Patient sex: M
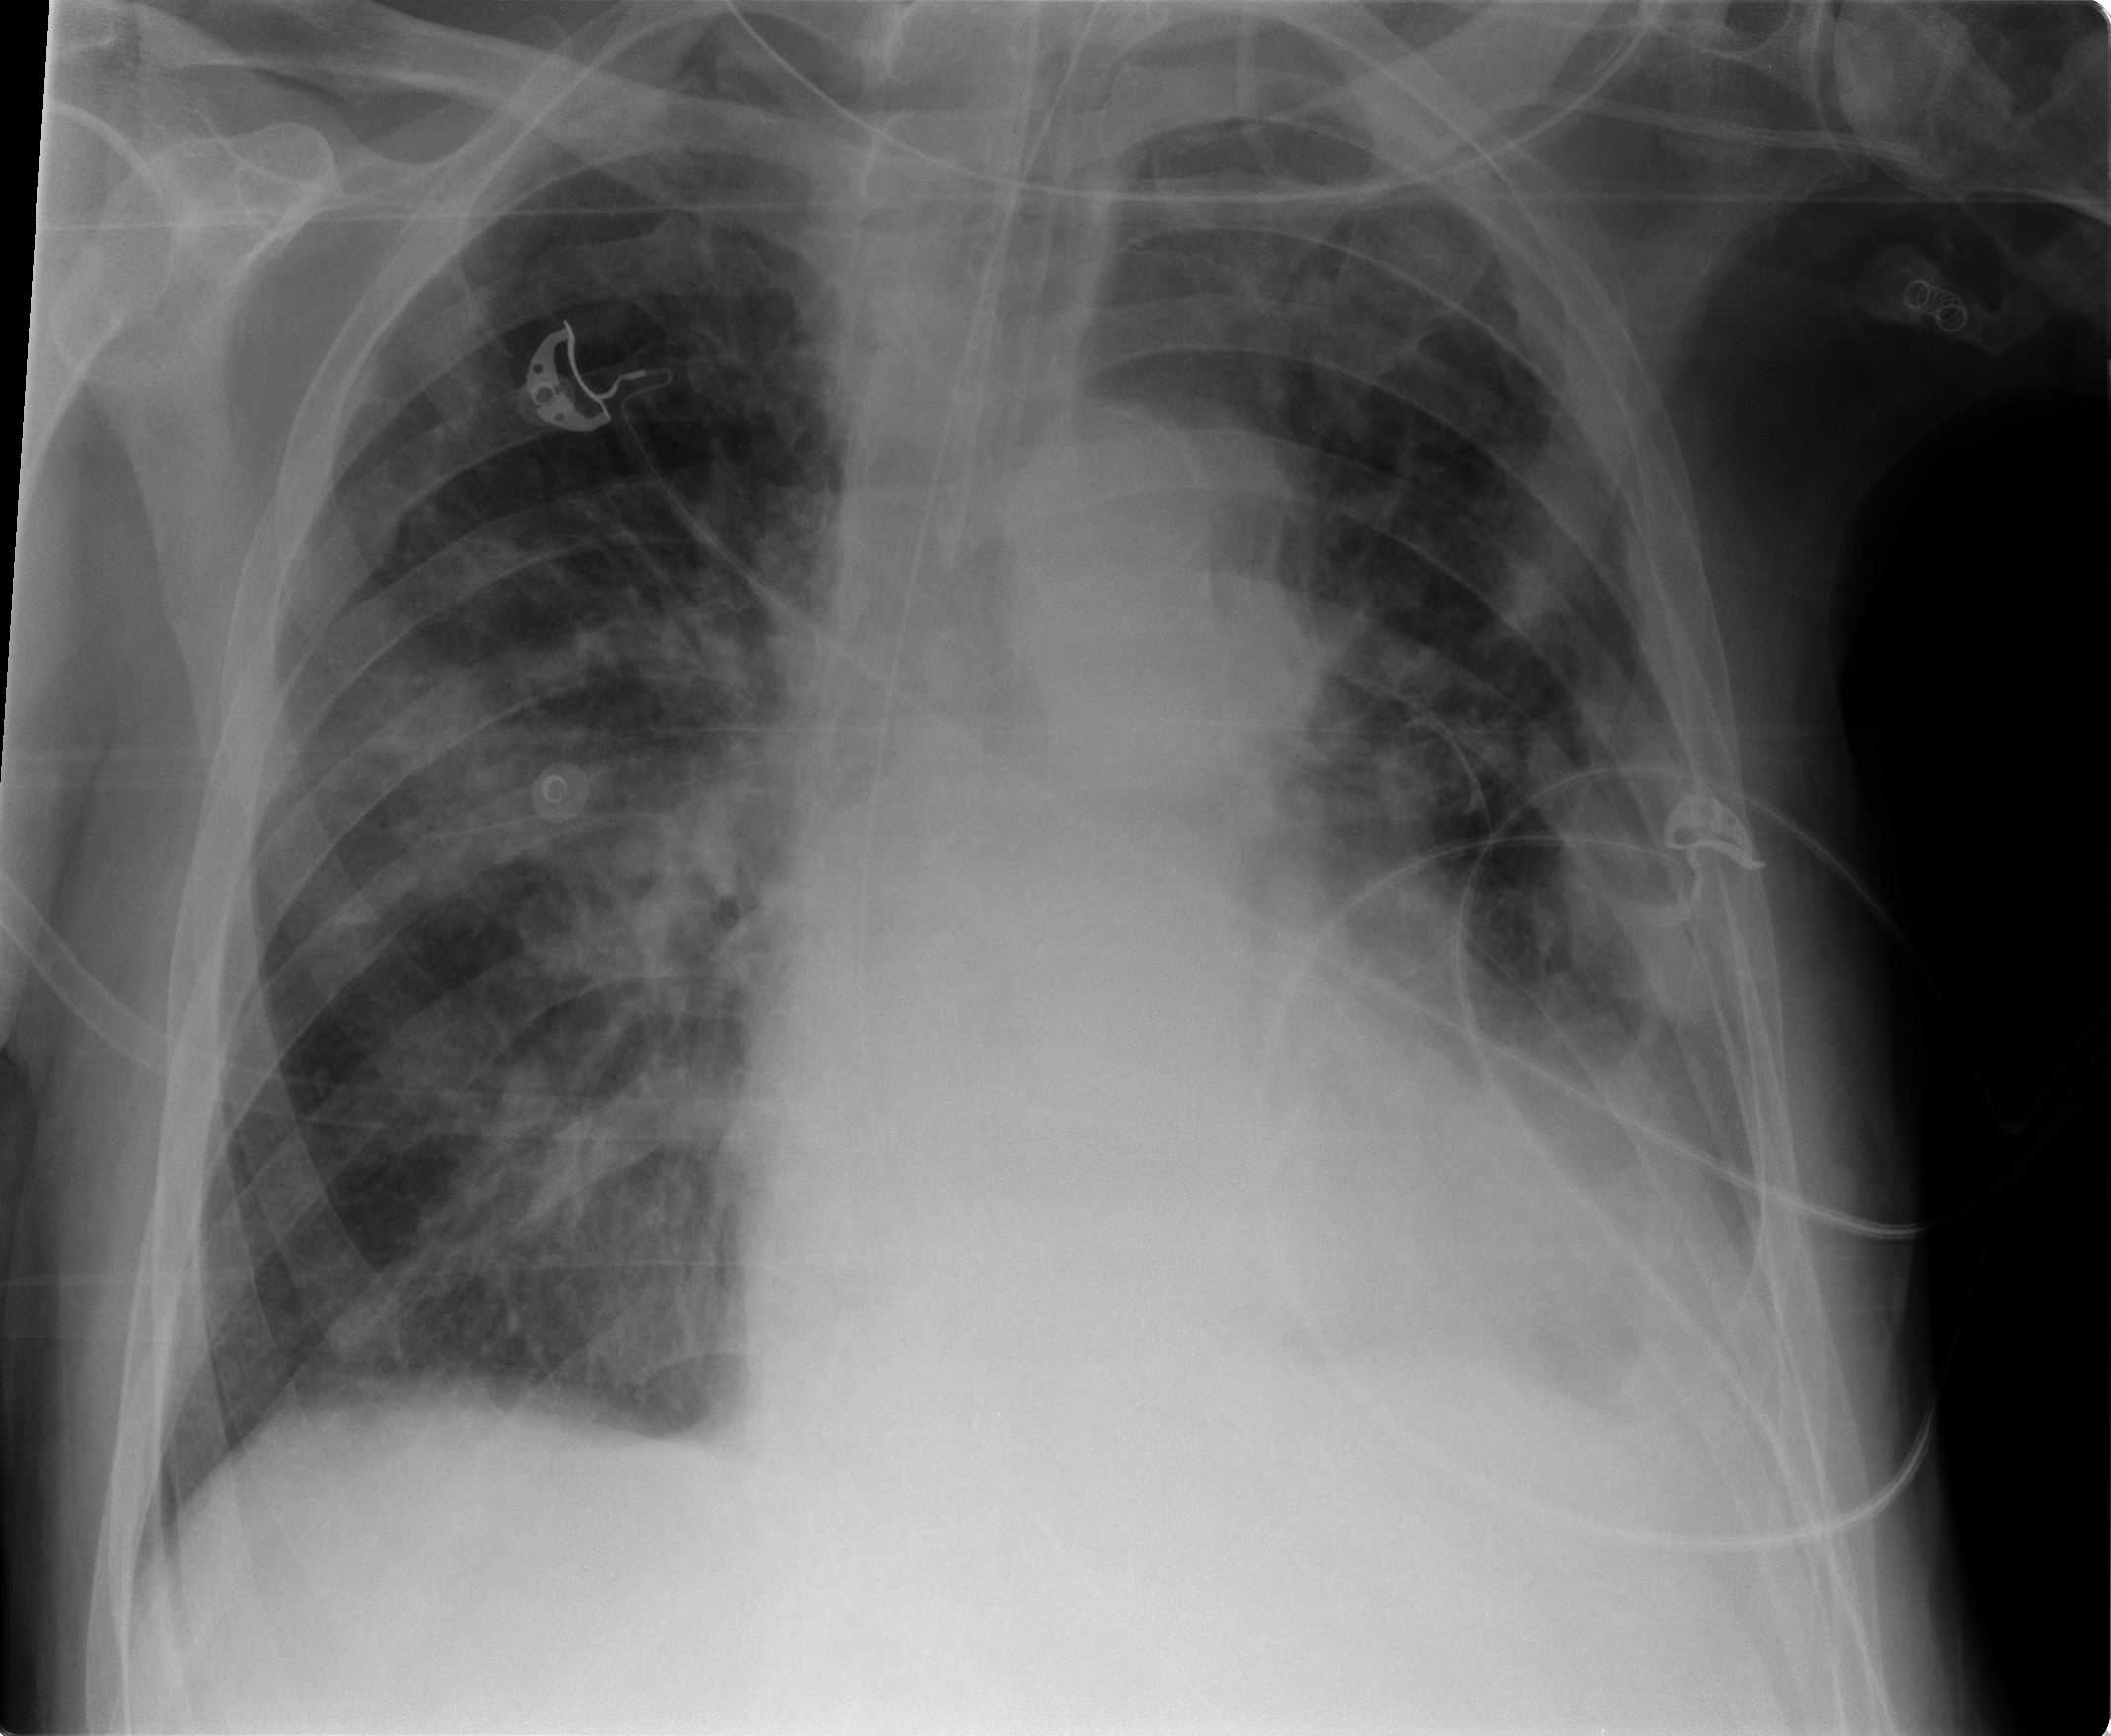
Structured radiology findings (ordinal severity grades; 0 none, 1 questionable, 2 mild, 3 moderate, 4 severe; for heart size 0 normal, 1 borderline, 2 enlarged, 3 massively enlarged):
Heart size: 2
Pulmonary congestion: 0
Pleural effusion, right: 0
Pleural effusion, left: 3
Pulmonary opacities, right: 2
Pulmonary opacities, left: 2
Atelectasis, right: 2
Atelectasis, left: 2